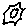
Label: sun